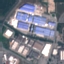
Label: Industrial